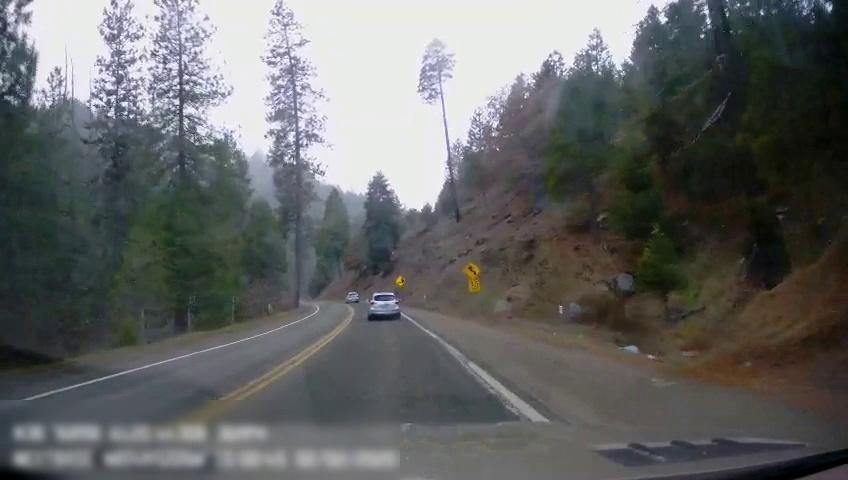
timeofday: Day
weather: Cloudy
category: Drivable Space
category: Vehicles | SUV
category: Vehicles | SUV
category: Lanes | Alternate Lane
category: Lanes | Current Lane
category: Lanes | Opposite Lane
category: Lanes | Opposite Lane
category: Traffic | Signs
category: Traffic | Signs
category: Traffic | Signs